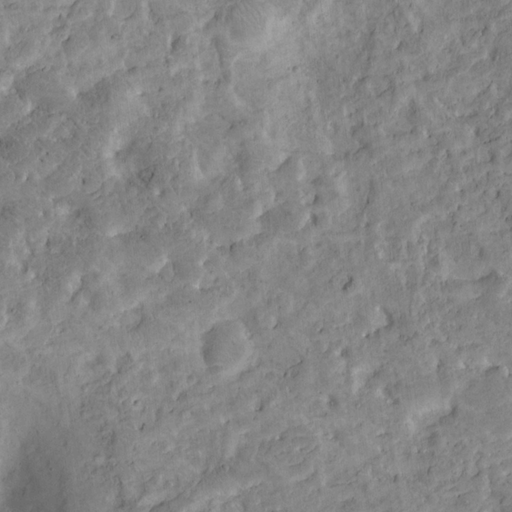
Objects detected: cone